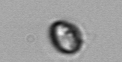
Label: Dinophyceae